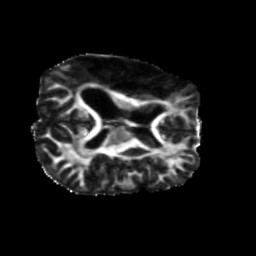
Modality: FA
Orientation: axial
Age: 27
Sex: female
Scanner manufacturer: siemens
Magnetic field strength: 3 T
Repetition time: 5.47 s
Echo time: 0.0854 s